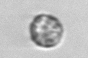
Label: coccolithophorid